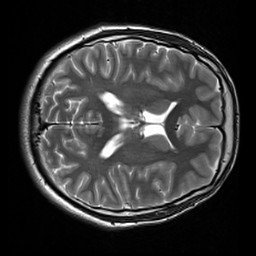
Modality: T2w
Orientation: axial
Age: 22
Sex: male
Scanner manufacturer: siemens
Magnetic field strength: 3 T
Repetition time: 7 s
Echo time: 0.09 s